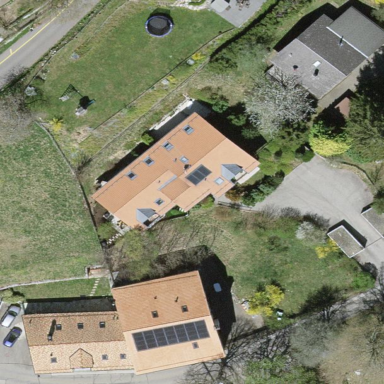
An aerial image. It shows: Detached building.